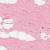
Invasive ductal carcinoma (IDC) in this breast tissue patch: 0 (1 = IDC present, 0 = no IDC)